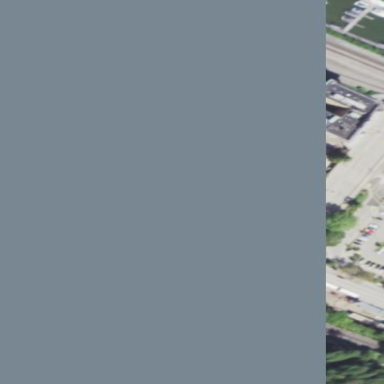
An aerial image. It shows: Mall building.